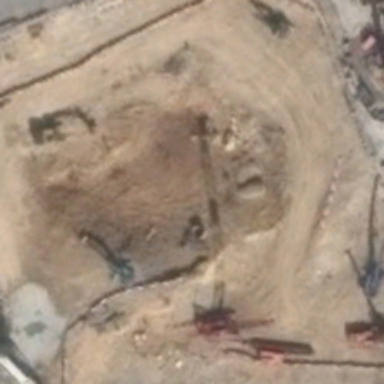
It is a piece of khaki bareland .